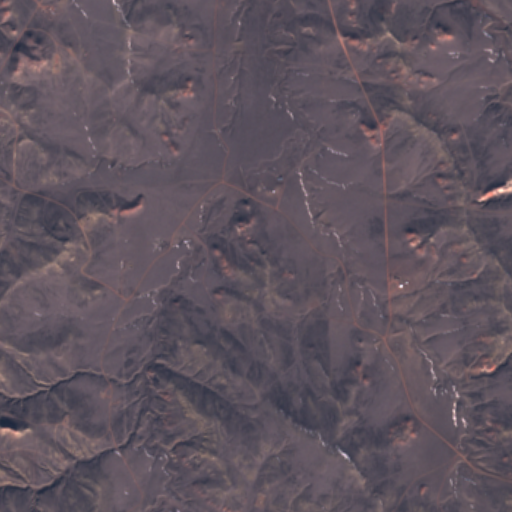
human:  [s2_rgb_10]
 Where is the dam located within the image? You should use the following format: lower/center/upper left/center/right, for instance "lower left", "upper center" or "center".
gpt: The dam is located in the lower right of the image.
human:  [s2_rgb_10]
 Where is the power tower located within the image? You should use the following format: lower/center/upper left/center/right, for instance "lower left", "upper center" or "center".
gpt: There is no power tower in the image.